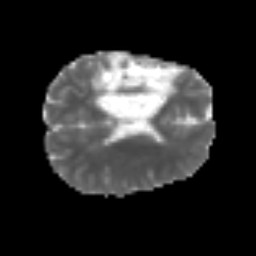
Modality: MD
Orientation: axial
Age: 42
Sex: male
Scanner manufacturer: siemens
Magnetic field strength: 3 T
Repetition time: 3.2 s
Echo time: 0.081 s